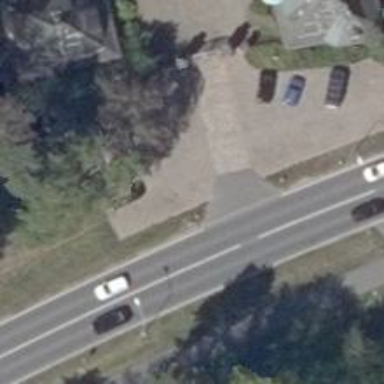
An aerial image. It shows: Parking aisle designated as service road.